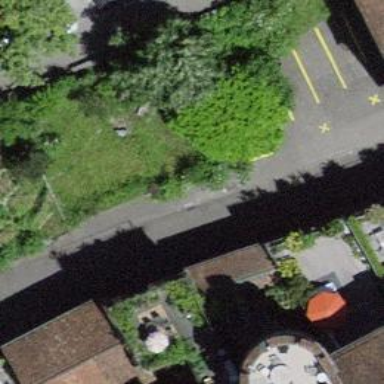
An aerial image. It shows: Parking entrance.